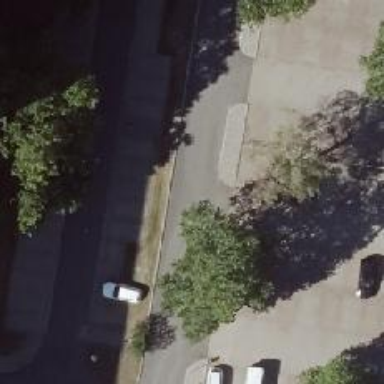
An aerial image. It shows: Road serving as parking aisle.